Question: I have many common code in onCreate/onPause etc...
I created a CommonActivity that extend Activity and mines activity extend that (oooh fine all work now)
but... now I need a ListActivity (with 'setListAdapter') and all common code of CommonActivity
(obs i use Sherlock action bar, I don't extend directly Activity/ListActivity)
show my problem:

(sorry by paint mode on!)
how can I do that?
EDITED:
I need ListView to use that (I don't know other way):
'''
ArrayAdapter<MyBean> adapter = new ArrayAdapter<MyBean>(this, android.R.layout.simple_list_item_1, values);
setListAdapter(adapter);
'''
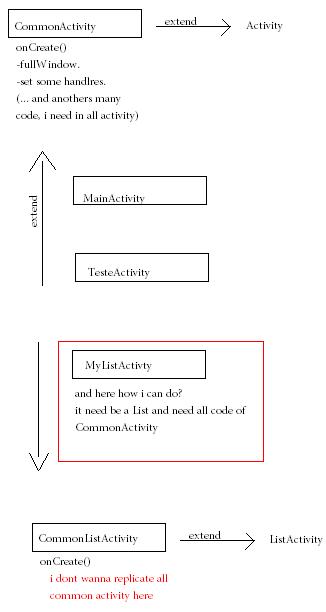
Answer: You don't need a 'ListActivity' to use the following code snippet:
'''
ArrayAdapter<MyBean> adapter = new ArrayAdapter<MyBean>(this, android.R.layout.simple_list_item_1, values);
setListAdapter(adapter);
'''
With a minor modification, the same commands are valid for a 'ListView' object, as I already pointed out, see <URL>:
'''
ArrayAdapter<MyBean> adapter = new ArrayAdapter<MyBean>(this, android.R.layout.simple_list_item_1, values);
setAdapter(adapter);
'''